Question: I'm trying to come up with a creative solution to give this particular effect:

My initial idea: A dynamically sized rectangle with a chroma key shader effect will slide into place over the text. However, I do not want to kill the fidelity of the text edges which tends to happen with shaders.
I also considered using the FormattedText class, though I'm not sure it supports what I'm trying to do.
Any suggestions?
To clarify, the text will be essentially a 'TabItem'. I would like the highlighted block to float across all tab items to the selected item. They are currently laid out in a Canvas with logic handling their positioning. A simple animation would not suffice it would seem.
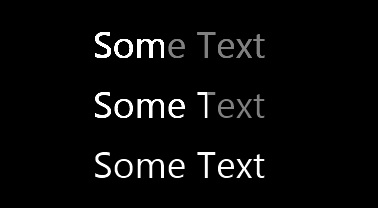
Answer: This should give you the effect you want. This uses a gradient brush for the color, but it uses 3 gradient stops to make sure that the color changes immediately from one to the next with no gradient in between.
'''
<Window
xmlns="http://schemas.microsoft.com/winfx/2006/xaml/presentation"
xmlns:x="http://schemas.microsoft.com/winfx/2006/xaml"
xmlns:d="http://schemas.microsoft.com/expression/blend/2008"
xmlns:mc="http://schemas.openxmlformats.org/markup-compatibility/2006"
xmlns:local="clr-namespace:TestingWPF"
mc:Ignorable="d"
x:Class="TestingWPF.TestWindow"
d:DesignWidth="477" d:DesignHeight="214"
Background="Black">
<TextBlock HorizontalAlignment="Center" VerticalAlignment="Center" FontSize="74" FontWeight="Bold">
<TextBlock.Foreground>
<LinearGradientBrush EndPoint="1,0.5" StartPoint="0,0.5">
<GradientStop Color="White" Offset="0"/>
<GradientStop x:Name="WhiteOffset" Color="White" Offset="1"/>
<GradientStop x:Name="GrayOffset" Color="Gray" Offset="1"/>
</LinearGradientBrush>
</TextBlock.Foreground>
<TextBlock.Triggers>
<EventTrigger RoutedEvent="Loaded">
<BeginStoryboard>
<Storyboard Storyboard.TargetProperty="Offset" Duration="0:0:1" RepeatBehavior="Forever">
<DoubleAnimation Storyboard.TargetName="WhiteOffset" From="0" To="1" />
<DoubleAnimation Storyboard.TargetName="GrayOffset" From="0" To="1" />
</Storyboard>
</BeginStoryboard>
</EventTrigger>
</TextBlock.Triggers>
Some Text
</TextBlock>
</Window>
'''